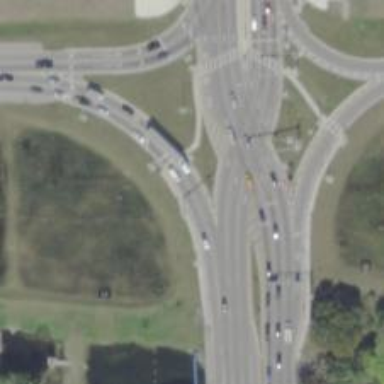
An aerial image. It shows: Motorway link with asphalt surface and separate sidewalk. The junction is diverging diamond interchange (DDI).